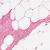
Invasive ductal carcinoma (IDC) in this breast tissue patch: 0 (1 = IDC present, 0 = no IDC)